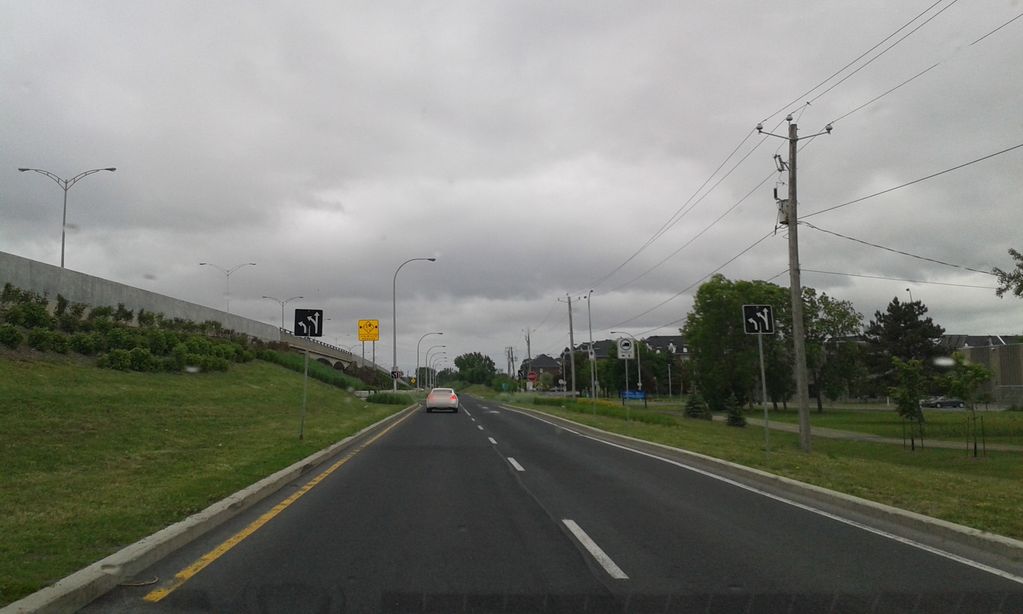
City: montreal